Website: home-depot
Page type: stored-credit-cards
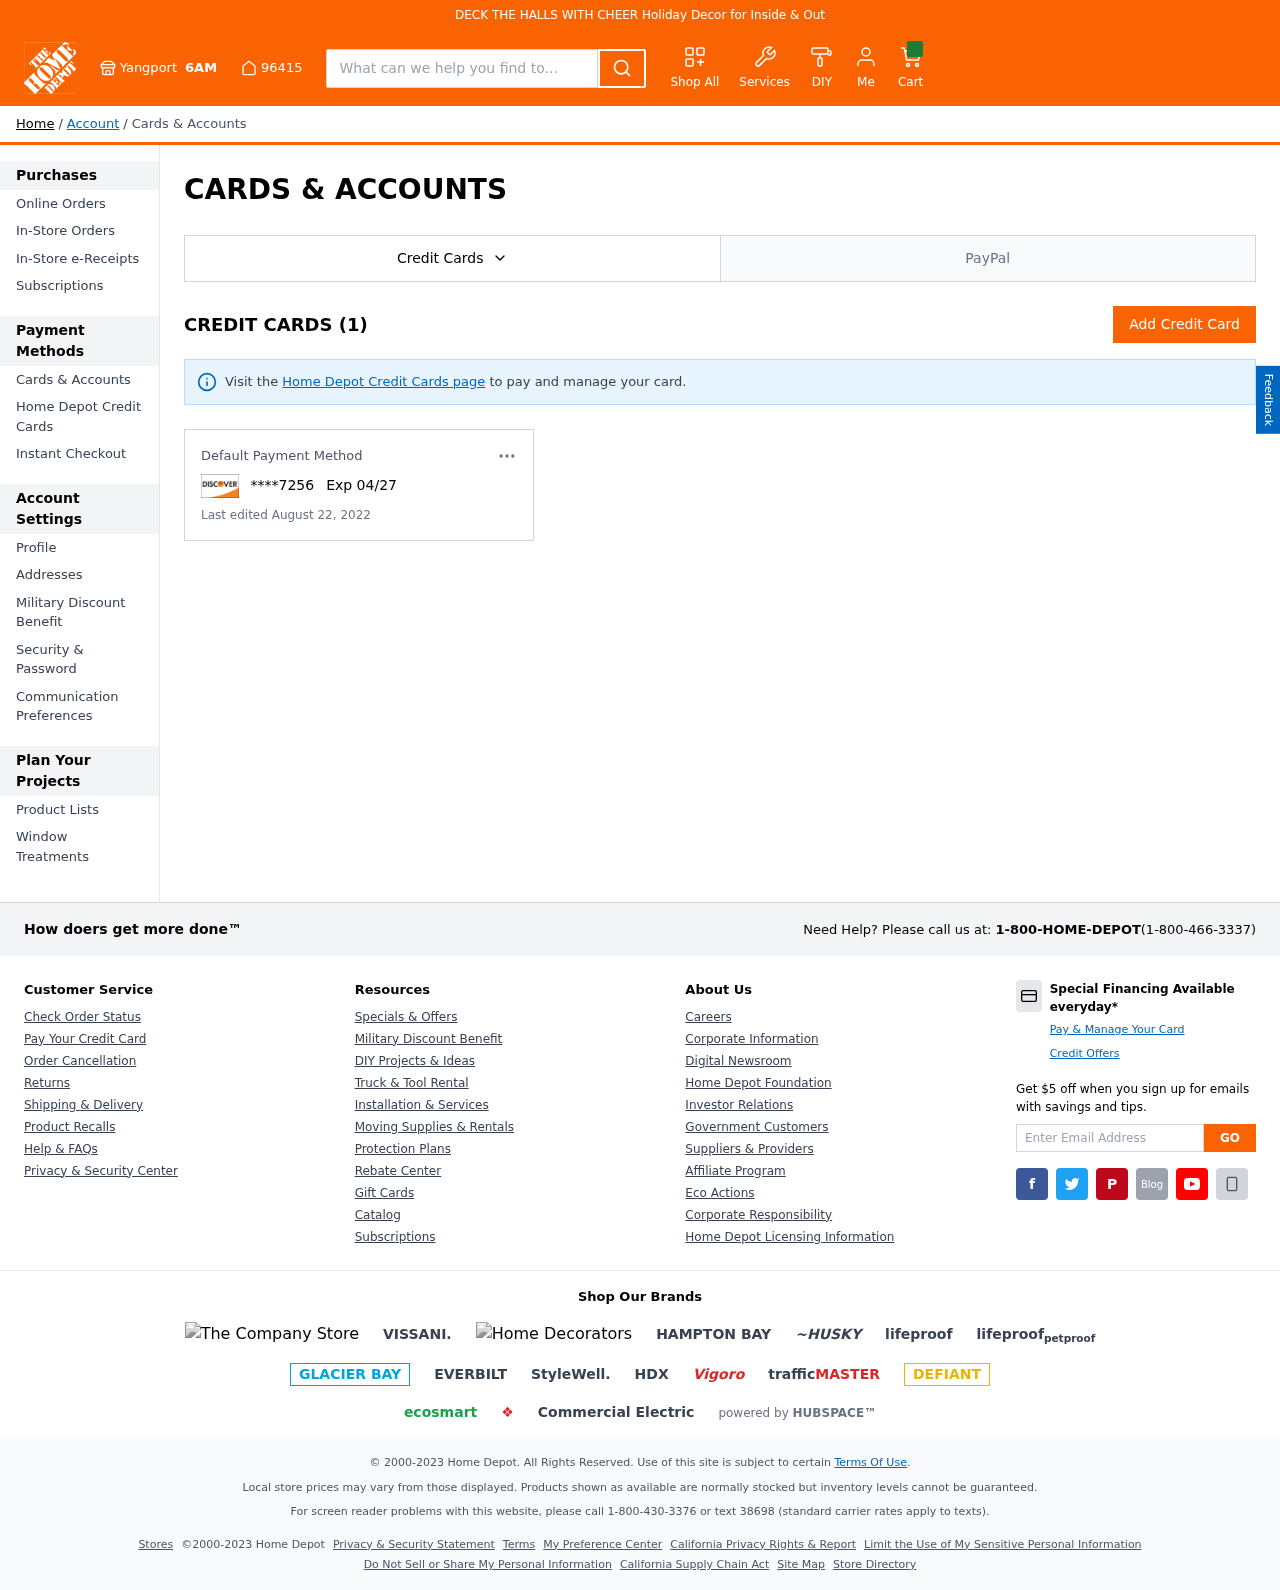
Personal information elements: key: PII_CARD_EXPIRY
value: Exp 04/27
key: PII_CARD_LAST4
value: ****7256
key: PII_CITY
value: Yangport
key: PII_POSTCODE
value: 96415
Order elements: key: ORDER_DATE
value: August 22, 2022
Search elements: key: HEADER_SEARCH
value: What can we help you find to...